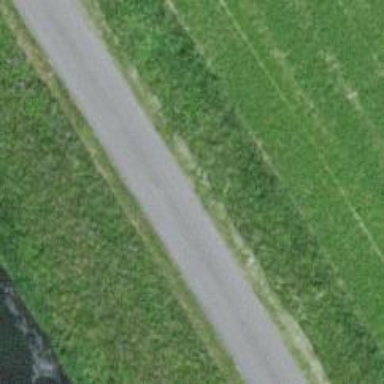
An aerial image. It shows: Unclassified road.